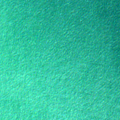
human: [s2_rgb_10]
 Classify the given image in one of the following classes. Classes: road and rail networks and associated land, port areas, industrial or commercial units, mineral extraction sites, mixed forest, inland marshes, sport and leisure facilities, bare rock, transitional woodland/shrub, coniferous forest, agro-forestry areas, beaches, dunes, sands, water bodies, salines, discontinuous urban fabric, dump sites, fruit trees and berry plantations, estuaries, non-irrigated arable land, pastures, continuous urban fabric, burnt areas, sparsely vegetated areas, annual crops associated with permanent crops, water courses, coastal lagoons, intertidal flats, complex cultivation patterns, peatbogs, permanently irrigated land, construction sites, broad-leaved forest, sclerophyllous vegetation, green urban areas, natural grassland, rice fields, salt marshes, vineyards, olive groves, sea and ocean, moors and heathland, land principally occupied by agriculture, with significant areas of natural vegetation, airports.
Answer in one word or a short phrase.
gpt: sea and ocean